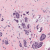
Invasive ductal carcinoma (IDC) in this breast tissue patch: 1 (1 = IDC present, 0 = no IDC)